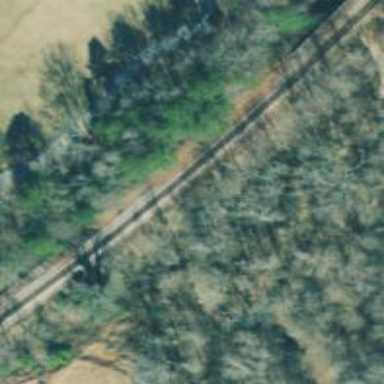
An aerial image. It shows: Abandoned railway spur.